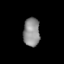
Tissue: lung
Cell type: Myeloid cells
Senescence score: 0.24
Nuclear area (px): 460
Mean DAPI intensity: 142.27